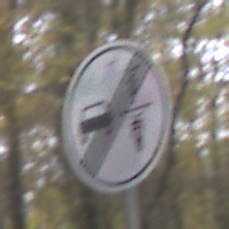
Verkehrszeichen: EndeVerbotUeberholenEinspurigeFahrzeuge
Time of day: MorningAfternoon
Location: Outdoor (Nature)
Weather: Overcast
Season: Autumn
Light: Natural